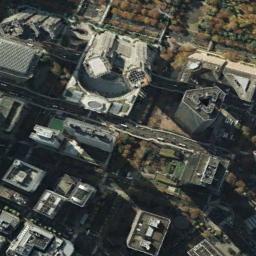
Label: commercial_area